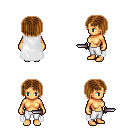
a pixel art fantasy rpg character, female body template, human, tanned skin, white cape, white pants, brown pageboy hairstyle, dagger, four views (front, back, left, right), 2x2 character sprite sheet, small pixel art, hard edges, no anti-aliasing